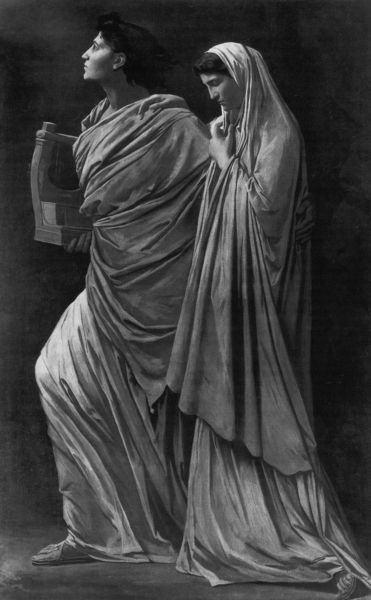
Titel: Orpheus und Eurydike
Künstler: Anselm Feuerbach
Standort: Wien
Institution: Kunsthistorisches Museum
Schlagwörter: dunkel, fuß, hand, mann, meer, schatten, umhang, weiß, frauen, damen, frau, grau, haar, kleid, licht, nacht, profil, schwarz, blick, schleier, tuch, haube, arm, falten, gesicht, kleidung, trauer, bildnis, instrument, porträt, gehen, boden, gewand, stehend, stoff, gewänder, klassizismus, paar, bühne, musik, theater, kinn, italien, zwei, studie, falte, kopftuch, aufrecht, einheit, melancholie, überwurf, sandalen, faltenwurf, knie, schenkel, flucht, foto, antike, buch, schwarzweiß, dynamik, verbergen, schritt, schuh, ehepaar, sandale, jüngling, zimmermann, antik, toga, griechisch, umfassen, schreitend, poussin, laute, hoffnung, harfe, lyra, odysseus, maria, umhüllt, verhüllt, auszug, gemeinsam, tunika, leier, streben, gewandfalten, josef, joseph, kapuze, unterwelt, grichisch, italienisch, zither, hintereinander, schrittstellung, drapperie, orpheus, zuhalten, verharren, zukunft, maria und josef, anselm feuerbach, zurückhaltend, euridike, eilig, orpheus und euridike, truer, paar leier